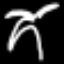
Label: palm tree